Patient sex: M
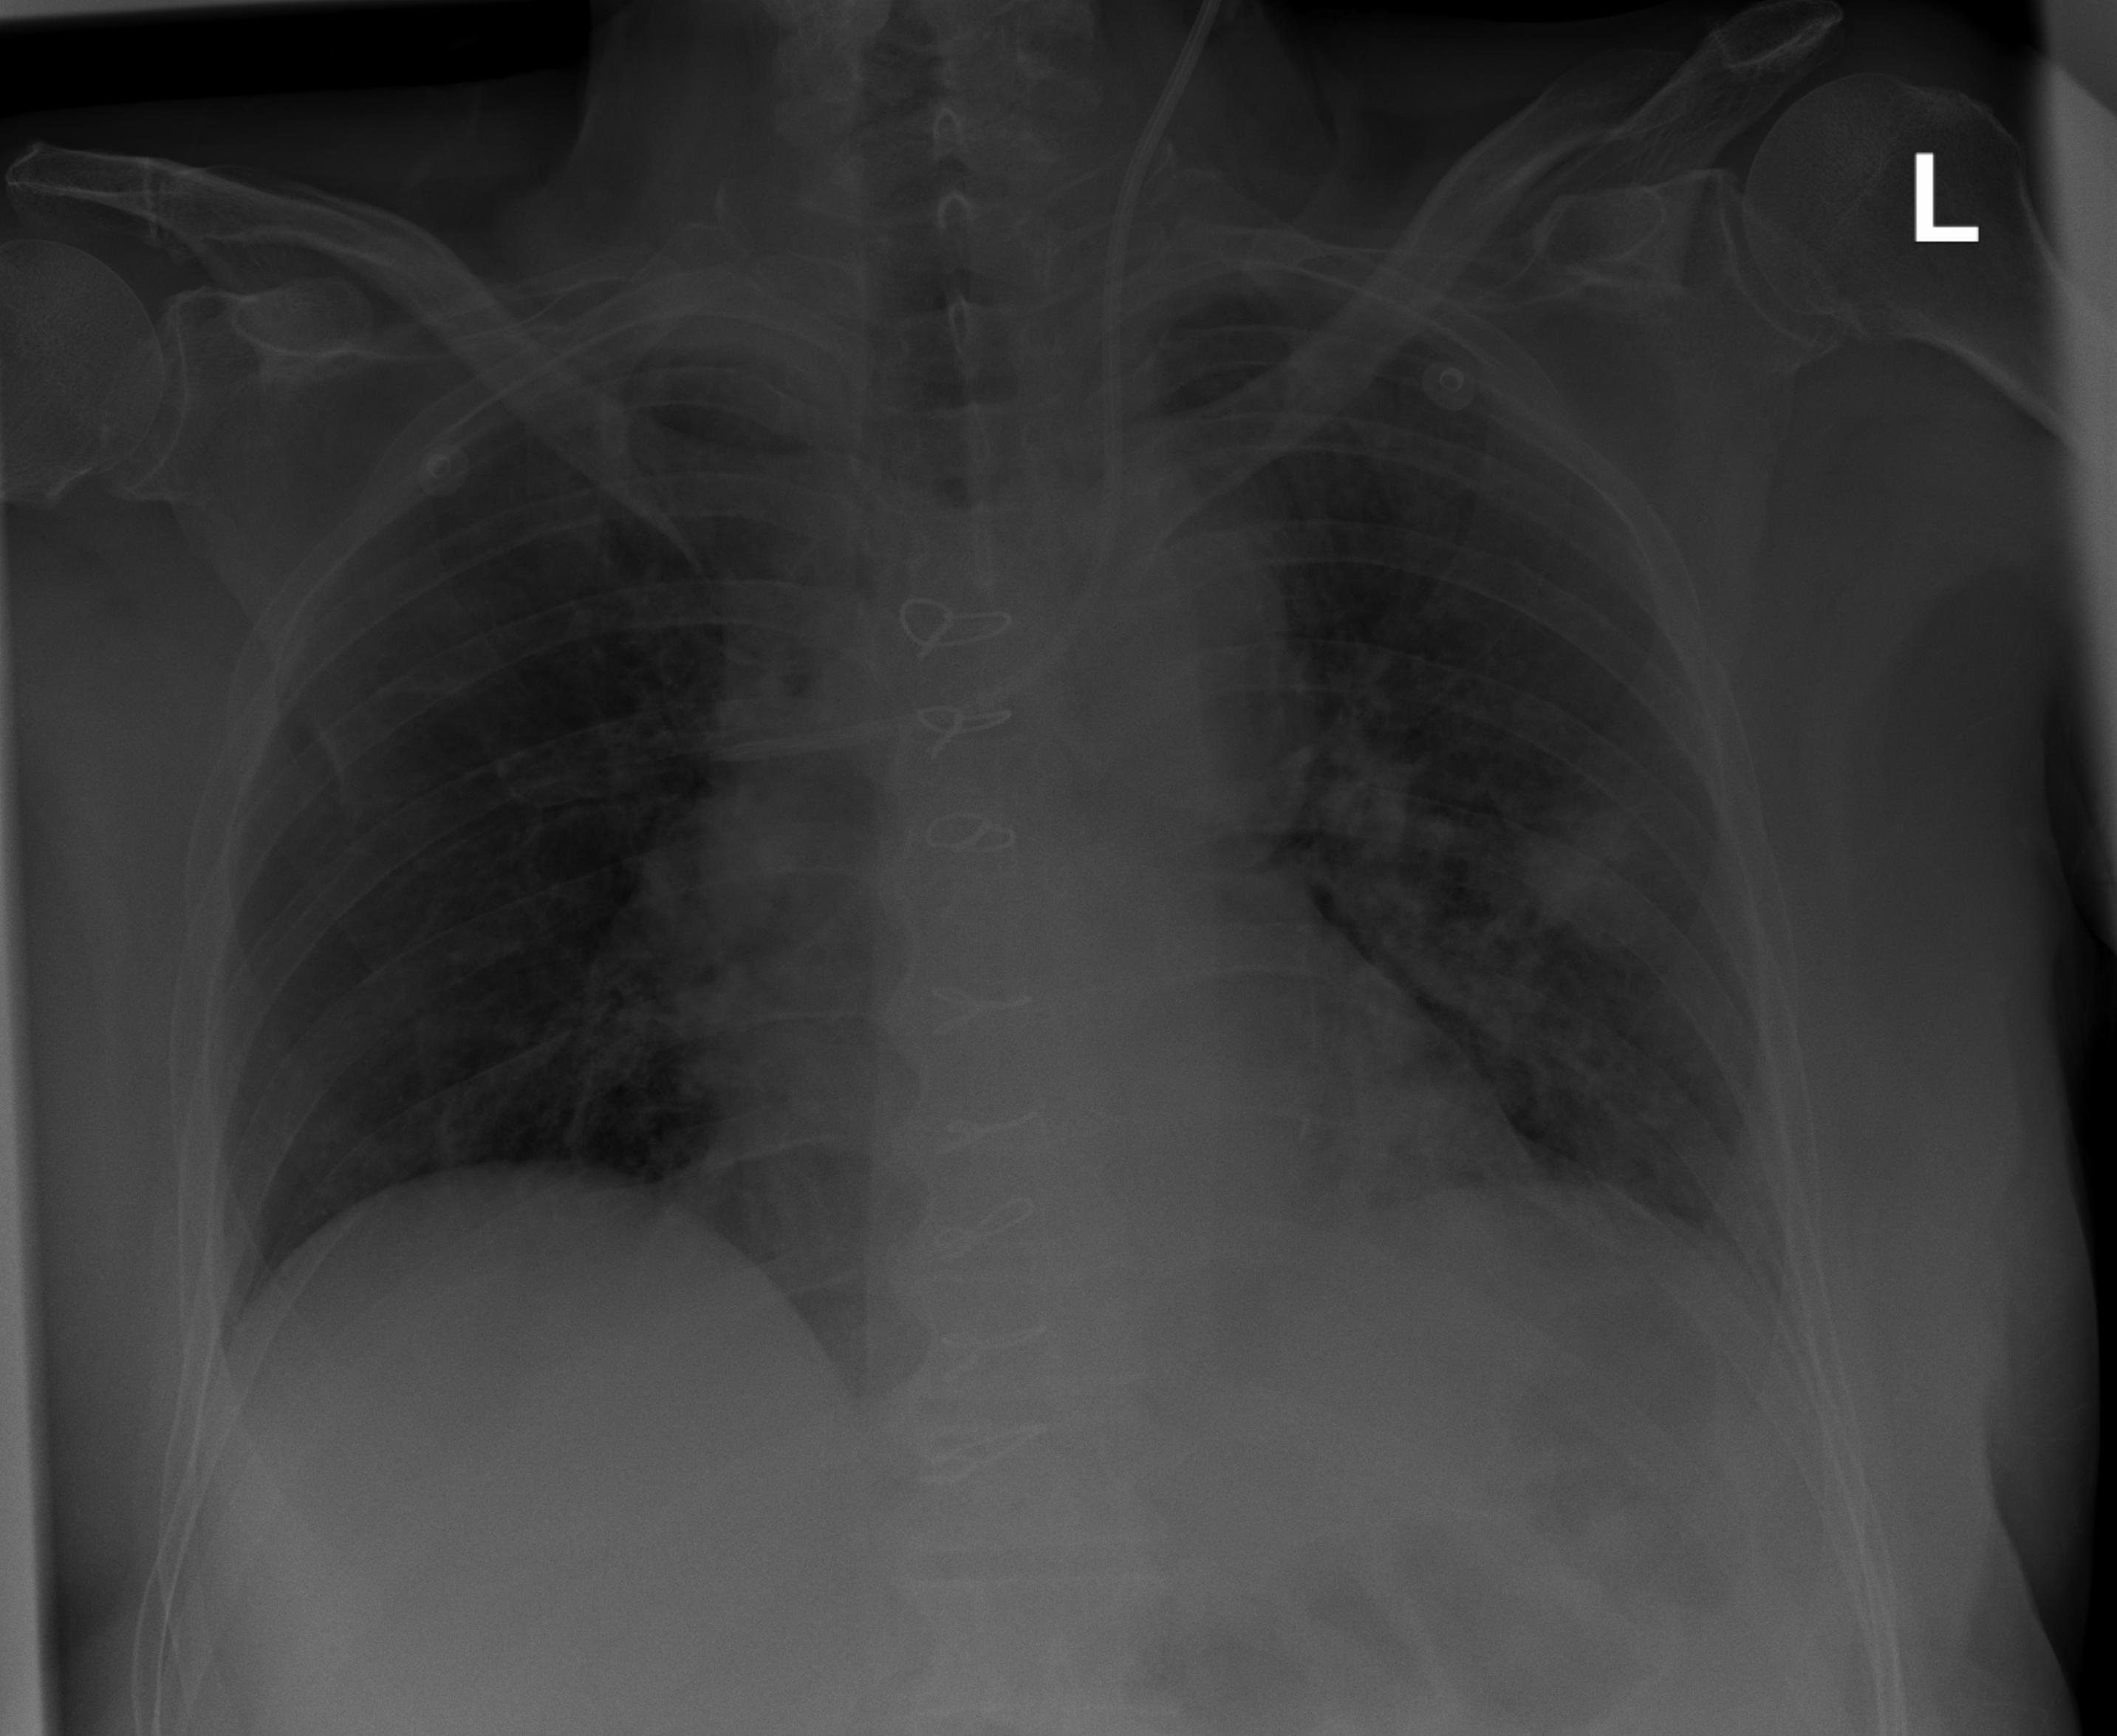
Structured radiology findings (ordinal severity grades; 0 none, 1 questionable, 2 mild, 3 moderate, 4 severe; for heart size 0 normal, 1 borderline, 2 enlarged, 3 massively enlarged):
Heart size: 1
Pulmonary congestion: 0
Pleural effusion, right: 0
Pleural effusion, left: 0
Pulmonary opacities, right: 0
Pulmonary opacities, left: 2
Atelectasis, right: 0
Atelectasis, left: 2